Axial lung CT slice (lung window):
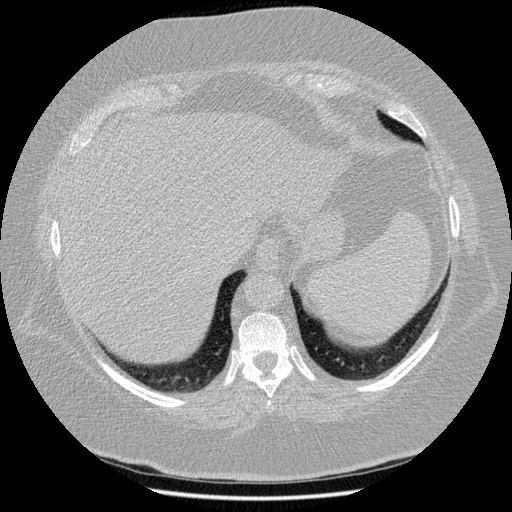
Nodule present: no